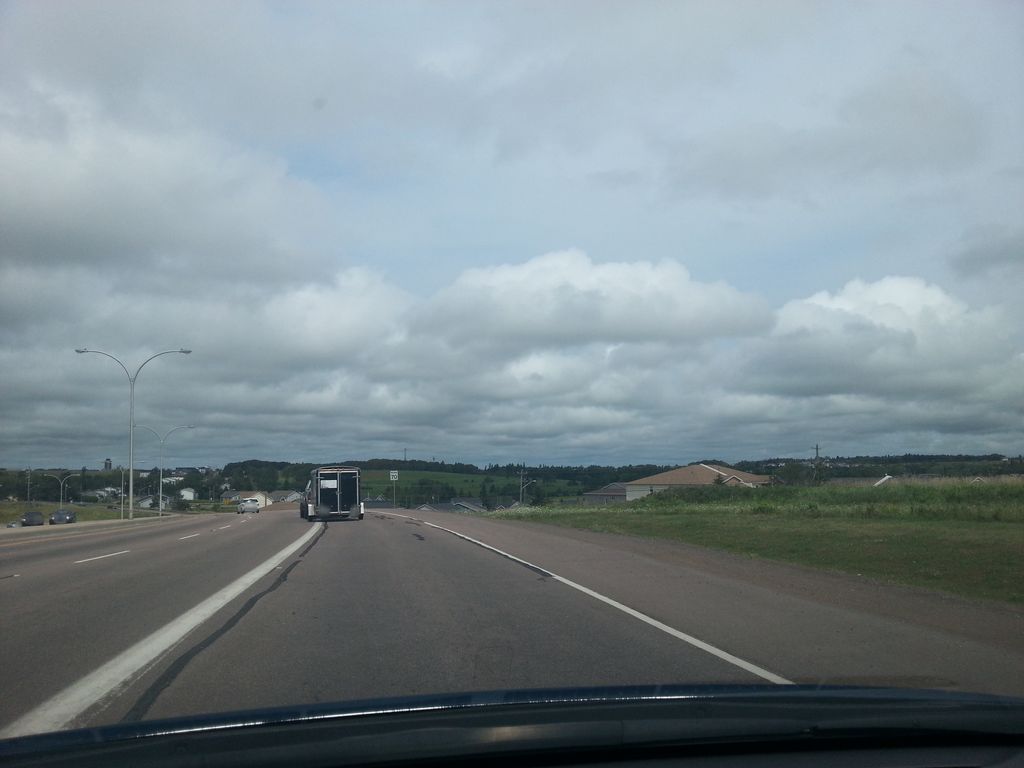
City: charlottetown